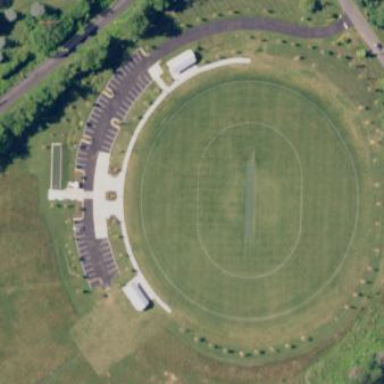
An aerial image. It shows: Sports centre dedicated to cricket.